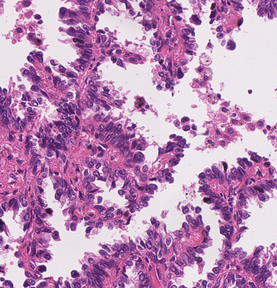
Tumor epithelial tissue: yes
Tumor-associated stroma tissue: yes
Normal tissue: no